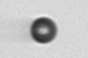
Label: bead